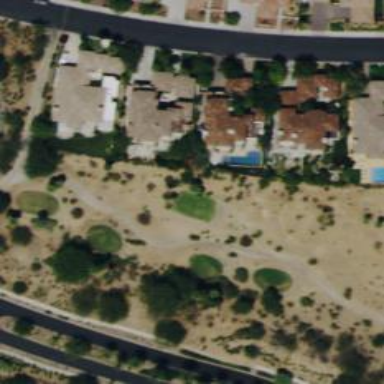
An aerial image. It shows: Path for both roads and golfers.